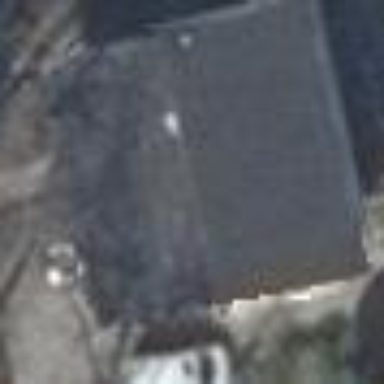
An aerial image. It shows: Detached building.